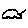
Label: car